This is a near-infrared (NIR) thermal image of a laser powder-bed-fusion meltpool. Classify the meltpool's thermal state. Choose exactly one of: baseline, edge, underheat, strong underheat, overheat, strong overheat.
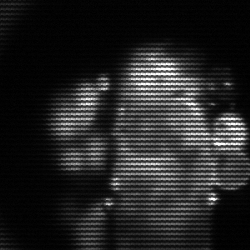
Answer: strong underheat